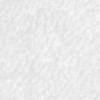
Label: no_change